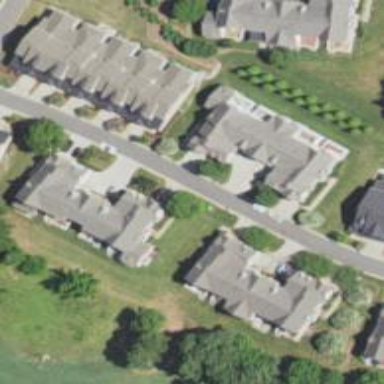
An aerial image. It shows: Residential building.